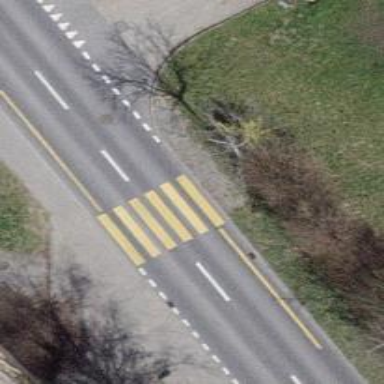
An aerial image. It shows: Uncontrolled zebra crossing with notable zebra markings.